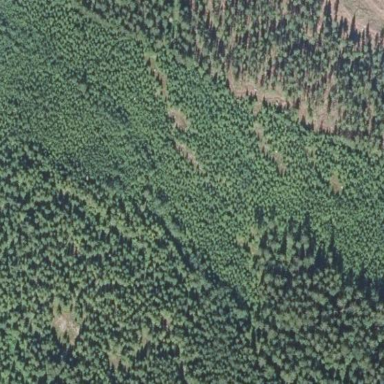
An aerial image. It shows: Forest area.